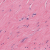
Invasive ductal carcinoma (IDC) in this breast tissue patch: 0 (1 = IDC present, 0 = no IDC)